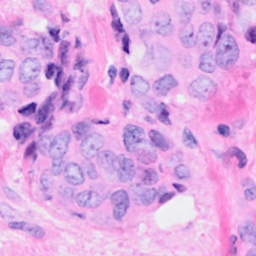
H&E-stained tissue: Breast